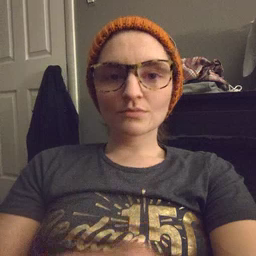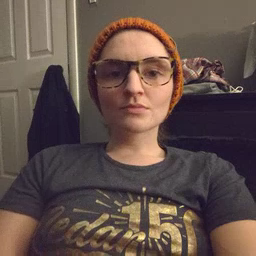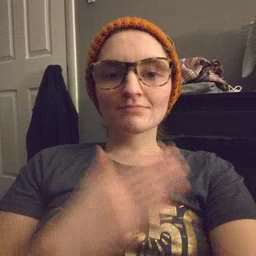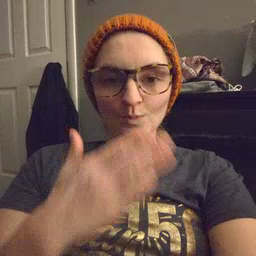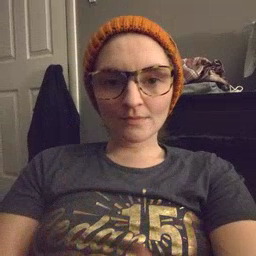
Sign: thankyou